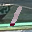
Label: 1